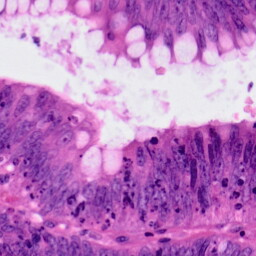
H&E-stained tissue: Colon